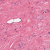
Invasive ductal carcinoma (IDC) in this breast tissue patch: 0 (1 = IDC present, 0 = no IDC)